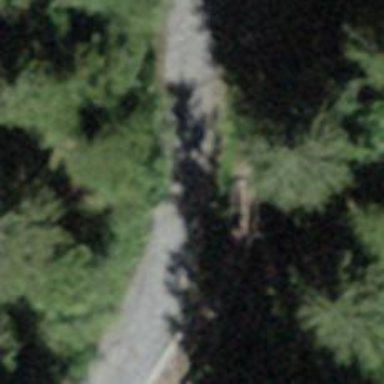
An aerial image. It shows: Intermediate downhill track with grade2 surface.